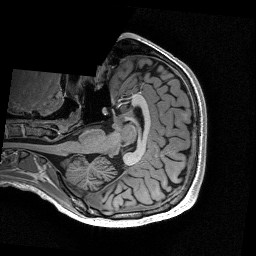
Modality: T1w
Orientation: axial
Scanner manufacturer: siemens
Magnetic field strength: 3 T
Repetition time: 2.53 s
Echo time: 0.00267 s